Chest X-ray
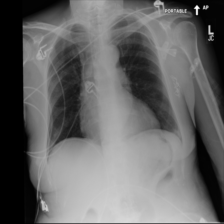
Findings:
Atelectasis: negative
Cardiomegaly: negative
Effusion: negative
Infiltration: negative
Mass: negative
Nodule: negative
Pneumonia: negative
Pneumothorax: negative
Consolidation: negative
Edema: positive
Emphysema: negative
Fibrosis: negative
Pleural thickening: negative
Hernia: negative